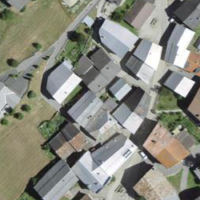
EUNIS habitat code: 54
Species observed at this site:
Tettigonia viridissima
Arctia caja
Phoenicurus ochruros